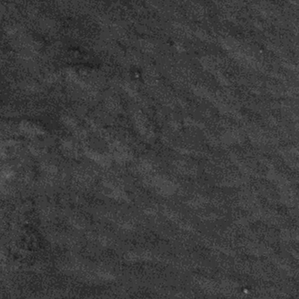
Label: frost